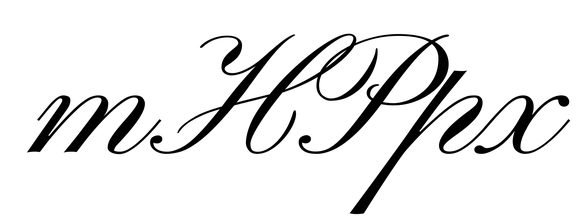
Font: PinyonScript-Regular